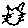
Label: cat